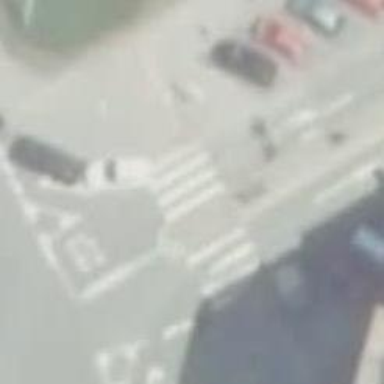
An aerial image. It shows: Marked crossing with zebra stripes on the road.